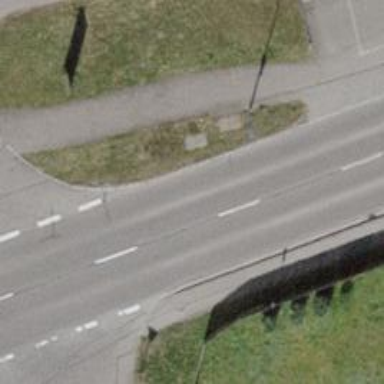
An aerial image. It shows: Bus stop along the road.